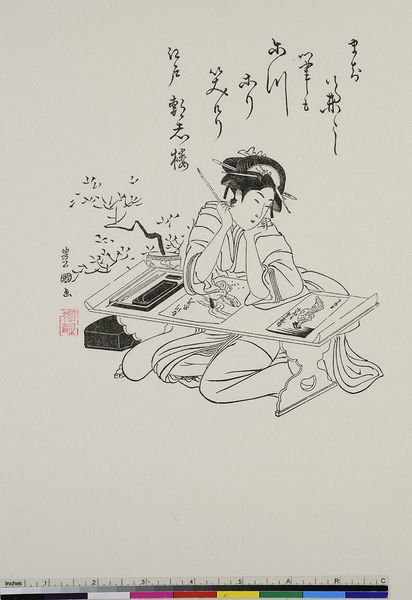
Künstler: Utagawa Toyokuni I
Standort: Hamburg
Institution: Museum für Kunst und Gewerbe Hamburg
Schlagwörter: bild, holzschnitt, grafik, painting, sitting, woman, druckgraphik, druckgrafik, buchstaben, kunst, schreiben, zeit, desk, painter, druckstock, schwarzlinienschnitt, edo, zeichenkunst, reproduktionen, kimono, black ink, druckerzeugnisse, schwarzdruck, künstler, künstlerin, schwarzliniendruck, schwarzlinientechnik